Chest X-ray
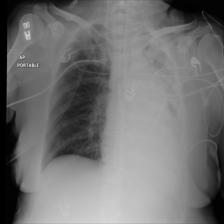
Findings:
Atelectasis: negative
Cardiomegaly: negative
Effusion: negative
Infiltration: negative
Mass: negative
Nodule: negative
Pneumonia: negative
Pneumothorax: negative
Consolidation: negative
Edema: negative
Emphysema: negative
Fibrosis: negative
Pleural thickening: negative
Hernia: negative